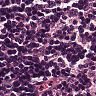
Metastatic tissue present: no